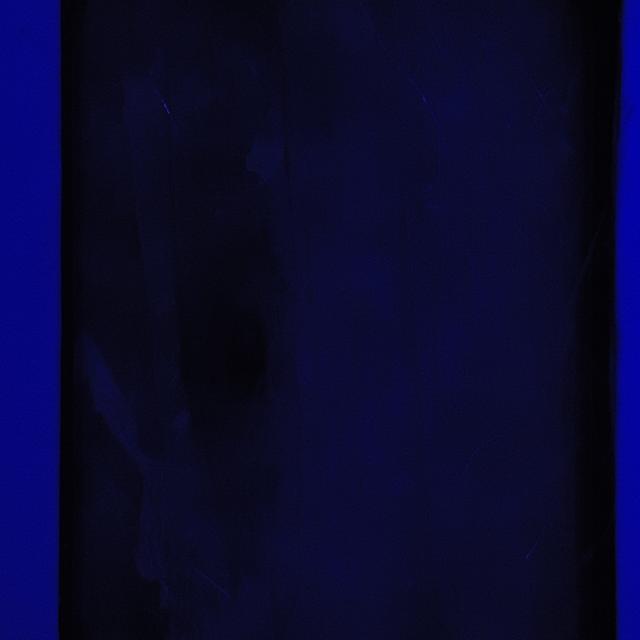
Canine hypersensitivity reaction — allergic skin response with urticaria, erythema, pruritus, and angioedema. May be food, environmental, or flea allergy related.